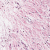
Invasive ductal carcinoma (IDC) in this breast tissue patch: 0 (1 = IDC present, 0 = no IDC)